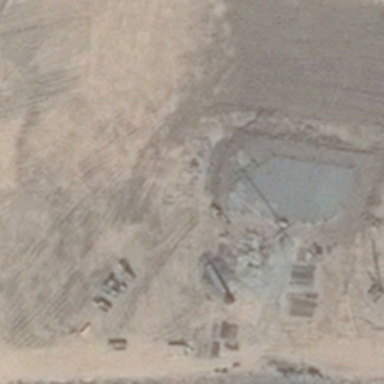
It is a piece of khaki bareland .